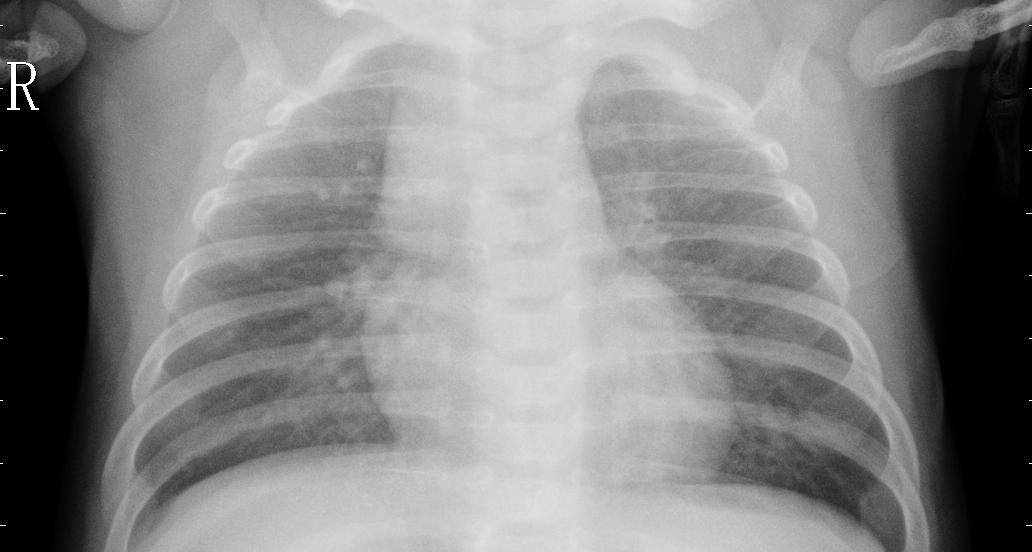
Diagnosis: PNEUMONIA